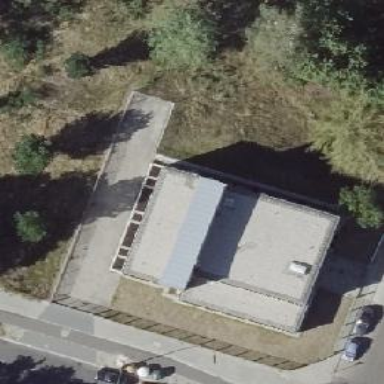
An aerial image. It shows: Power substation with transmission level designation. It is enclosed by fence.